Breast ultrasound image
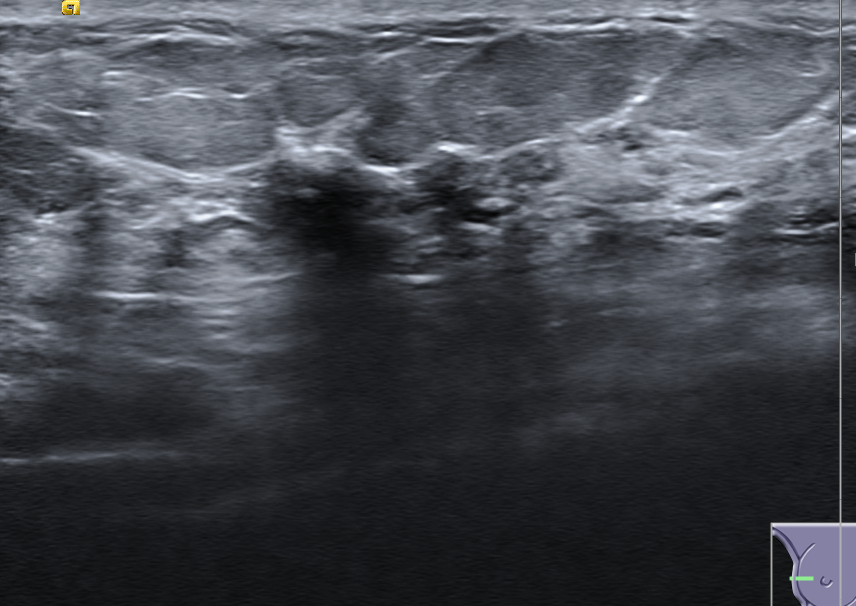
Diagnosis: normal